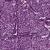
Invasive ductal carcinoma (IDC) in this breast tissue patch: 1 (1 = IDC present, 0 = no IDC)